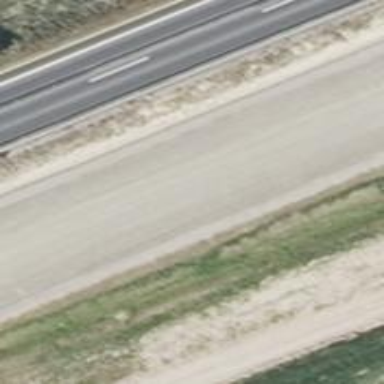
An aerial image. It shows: Asphalt motorway.